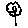
Label: flower